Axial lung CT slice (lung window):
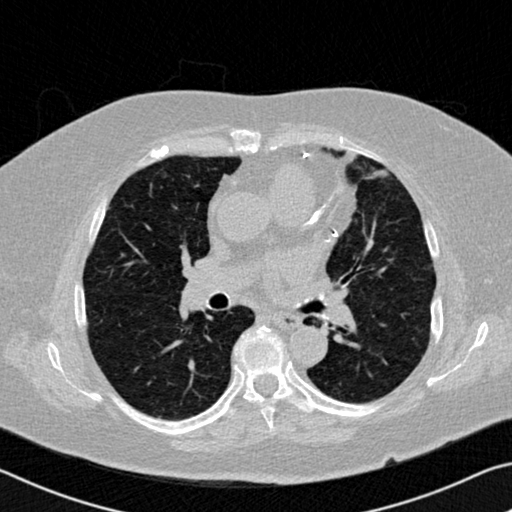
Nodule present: no